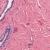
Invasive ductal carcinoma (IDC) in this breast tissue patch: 0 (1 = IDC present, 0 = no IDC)